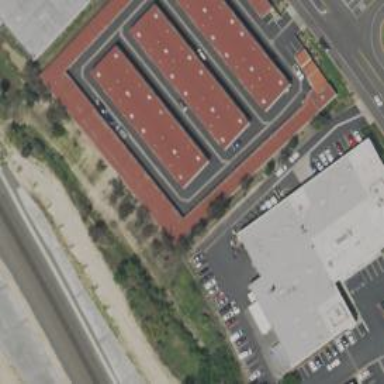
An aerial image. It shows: Storage rental shop located in building.